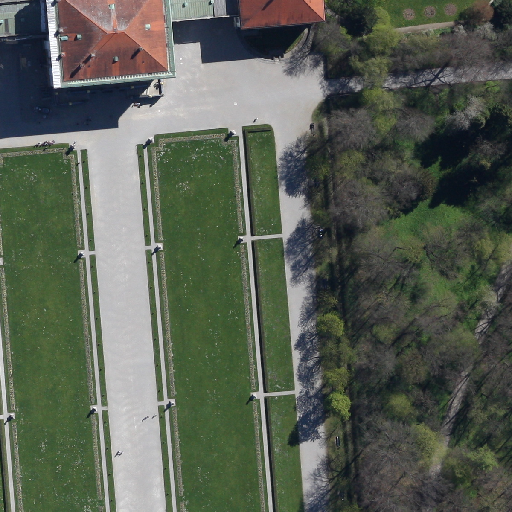
Referring expression: road